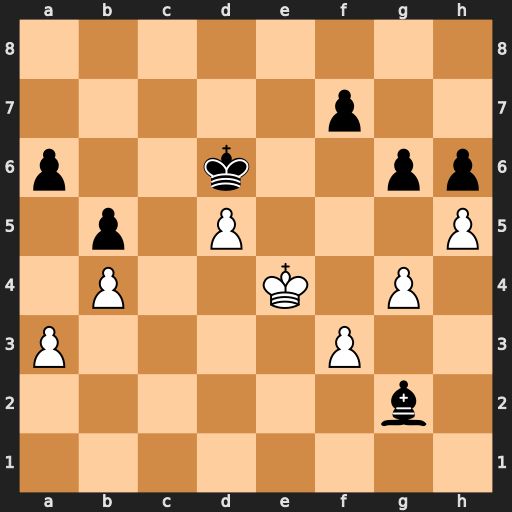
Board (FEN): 8/5p2/p2k2pp/1p1P3P/1P2K1P1/P4P2/6b1/8
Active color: w
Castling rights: -
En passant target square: -
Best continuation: g5 hxg5 h6